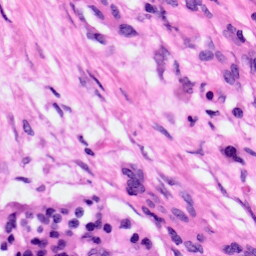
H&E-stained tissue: Pancreatic